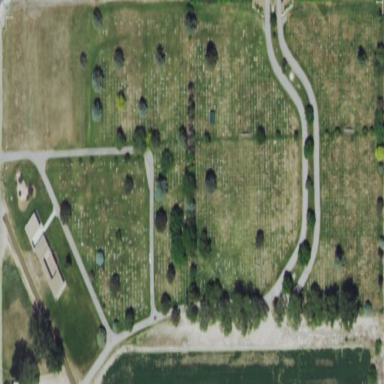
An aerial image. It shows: Cemetery.